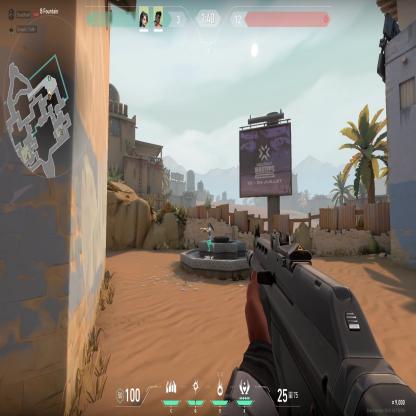
Label: teammate